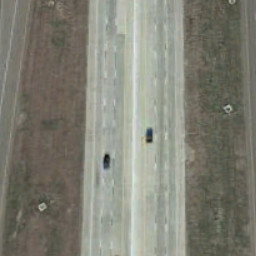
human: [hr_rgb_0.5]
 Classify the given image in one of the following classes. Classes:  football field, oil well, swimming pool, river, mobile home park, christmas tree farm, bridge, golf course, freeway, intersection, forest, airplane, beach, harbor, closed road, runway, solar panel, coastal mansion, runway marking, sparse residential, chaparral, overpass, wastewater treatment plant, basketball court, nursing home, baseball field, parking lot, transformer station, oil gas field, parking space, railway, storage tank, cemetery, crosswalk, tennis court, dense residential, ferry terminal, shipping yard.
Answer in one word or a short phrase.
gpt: freeway